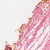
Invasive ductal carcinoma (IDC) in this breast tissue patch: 0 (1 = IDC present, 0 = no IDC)